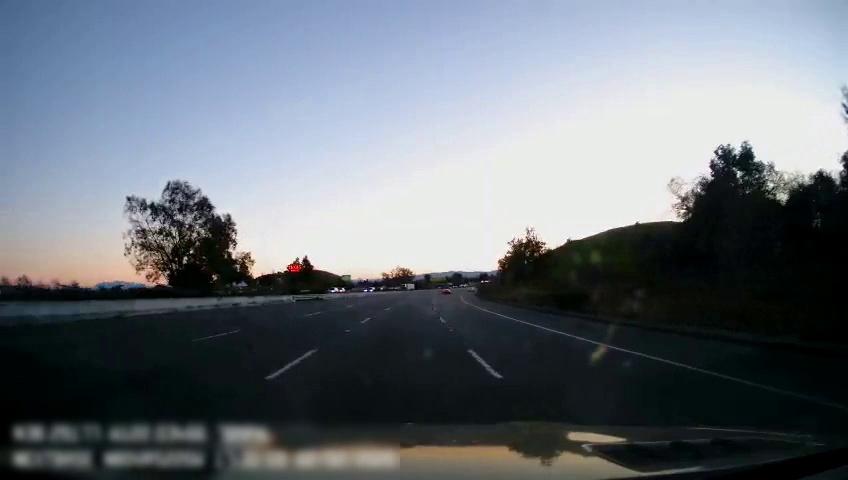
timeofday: Day
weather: Sunny
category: Drivable Space
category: Vehicles | SUV
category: Lanes | Current Lane
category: Lanes | Current Lane
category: Lanes | Alternate Lane
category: Lanes | Alternate Lane